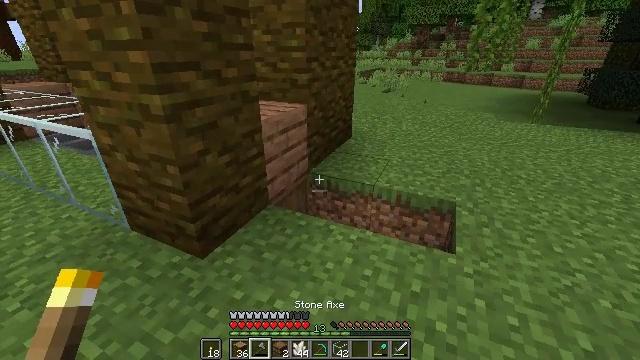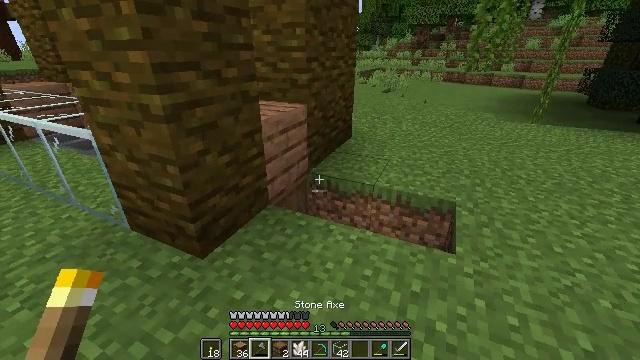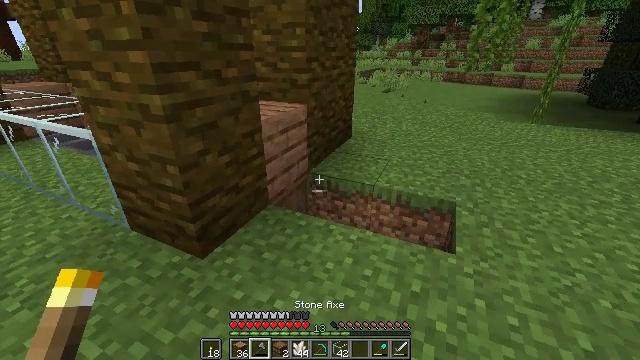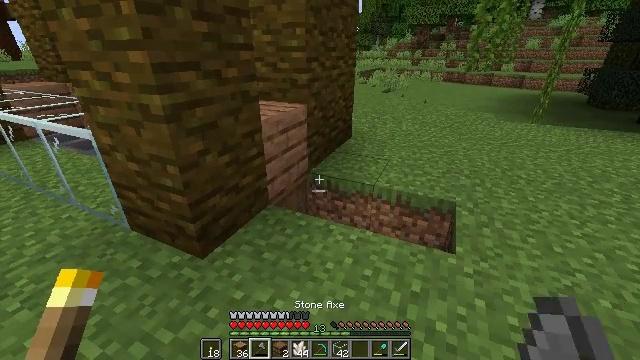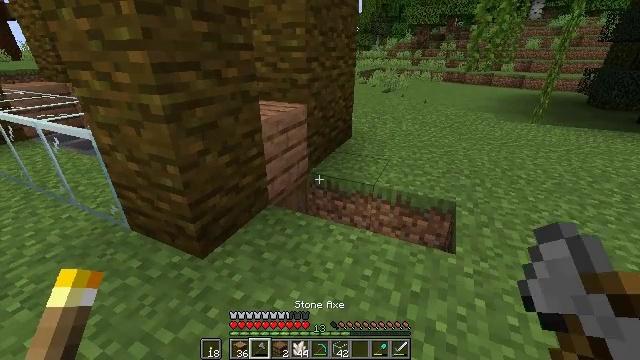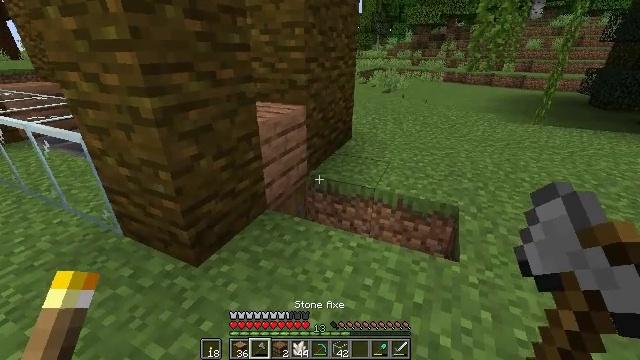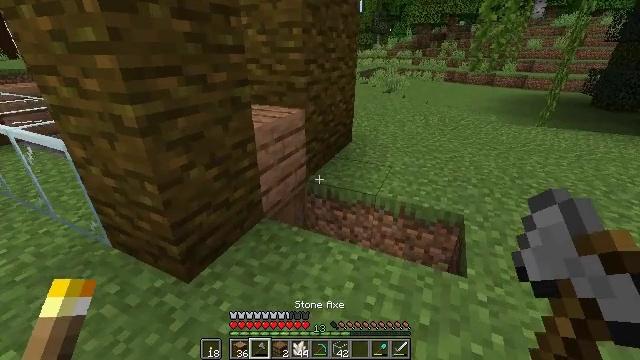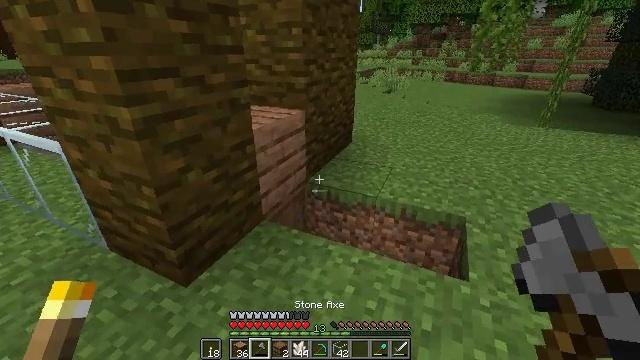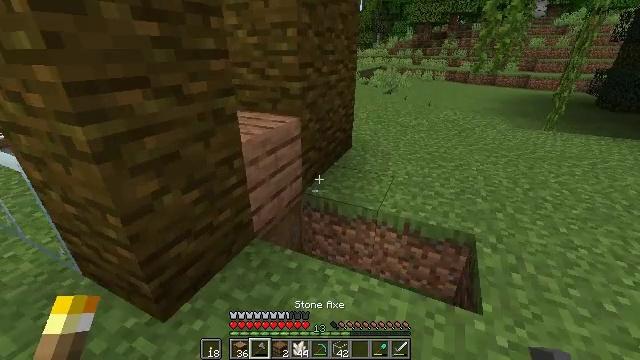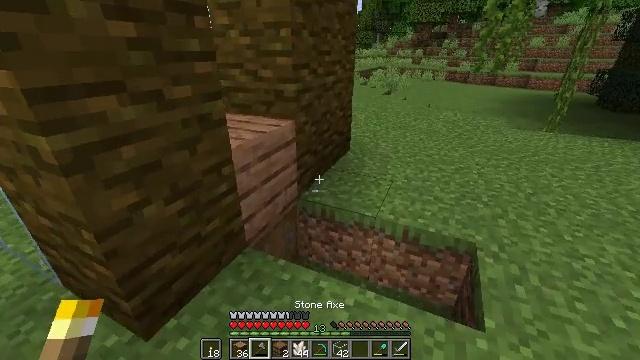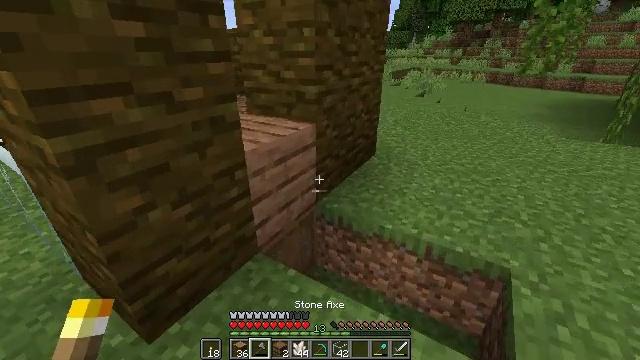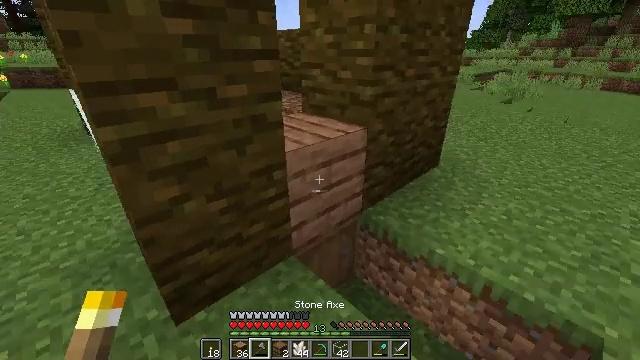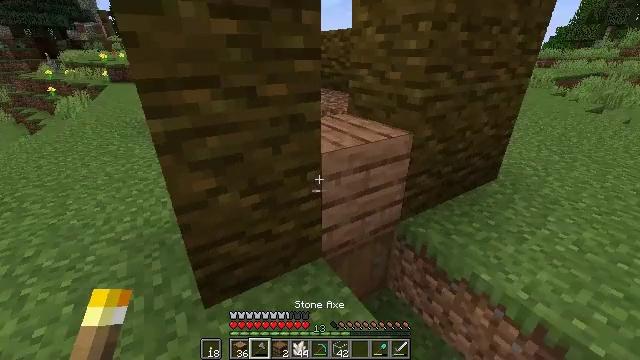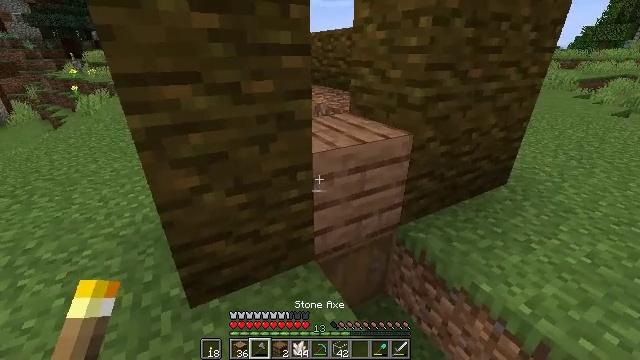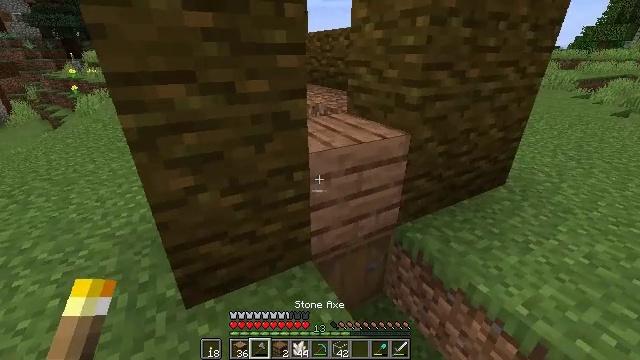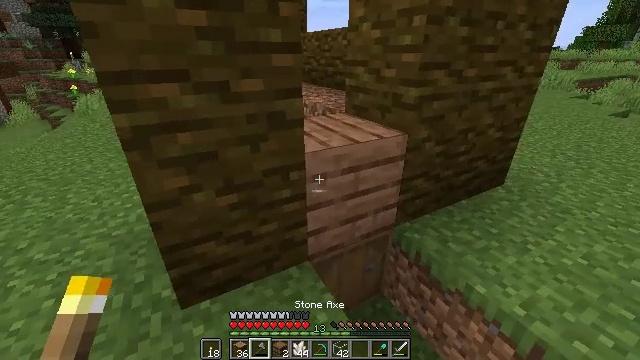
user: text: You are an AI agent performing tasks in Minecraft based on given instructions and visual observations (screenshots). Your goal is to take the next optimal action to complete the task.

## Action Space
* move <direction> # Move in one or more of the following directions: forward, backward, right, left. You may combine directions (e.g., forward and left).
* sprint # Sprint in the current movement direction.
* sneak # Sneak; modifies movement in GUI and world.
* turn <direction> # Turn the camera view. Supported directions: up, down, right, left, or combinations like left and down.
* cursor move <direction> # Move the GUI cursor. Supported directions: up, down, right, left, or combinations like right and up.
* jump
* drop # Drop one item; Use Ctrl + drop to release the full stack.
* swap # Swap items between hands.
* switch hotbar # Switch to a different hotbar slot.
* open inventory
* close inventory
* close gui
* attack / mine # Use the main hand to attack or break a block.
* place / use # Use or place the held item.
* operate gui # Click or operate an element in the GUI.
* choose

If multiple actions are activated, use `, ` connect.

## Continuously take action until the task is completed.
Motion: motion action
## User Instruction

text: Mine jungle planks from a structure.
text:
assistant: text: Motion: no_op
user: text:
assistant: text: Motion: no_op
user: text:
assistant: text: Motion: no_op
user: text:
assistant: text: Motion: no_op
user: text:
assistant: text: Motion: move forward
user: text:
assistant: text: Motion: move forward
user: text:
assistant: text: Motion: move forward
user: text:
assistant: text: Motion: move forward and move right
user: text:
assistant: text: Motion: move forward and move right
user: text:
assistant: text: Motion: move forward and move right, turn left
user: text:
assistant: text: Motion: move forward and move right, turn left
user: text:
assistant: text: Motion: turn left
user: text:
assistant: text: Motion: turn left
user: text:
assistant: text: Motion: no_op
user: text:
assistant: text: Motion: no_op
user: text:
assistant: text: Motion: no_op
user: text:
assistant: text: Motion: no_op
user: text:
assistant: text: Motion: no_op
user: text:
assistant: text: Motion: no_op
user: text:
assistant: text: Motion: no_op
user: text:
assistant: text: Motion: attack / mine
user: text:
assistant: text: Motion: attack / mine
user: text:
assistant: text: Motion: attack / mine
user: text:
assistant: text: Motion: attack / mine
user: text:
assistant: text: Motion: attack / mine
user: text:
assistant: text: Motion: turn right, attack / mine
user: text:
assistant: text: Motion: turn right, attack / mine
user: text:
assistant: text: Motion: turn right, attack / mine
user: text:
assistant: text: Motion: attack / mine
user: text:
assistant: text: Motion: turn right, attack / mine